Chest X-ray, AP view. Patient: 46 years old, sex F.
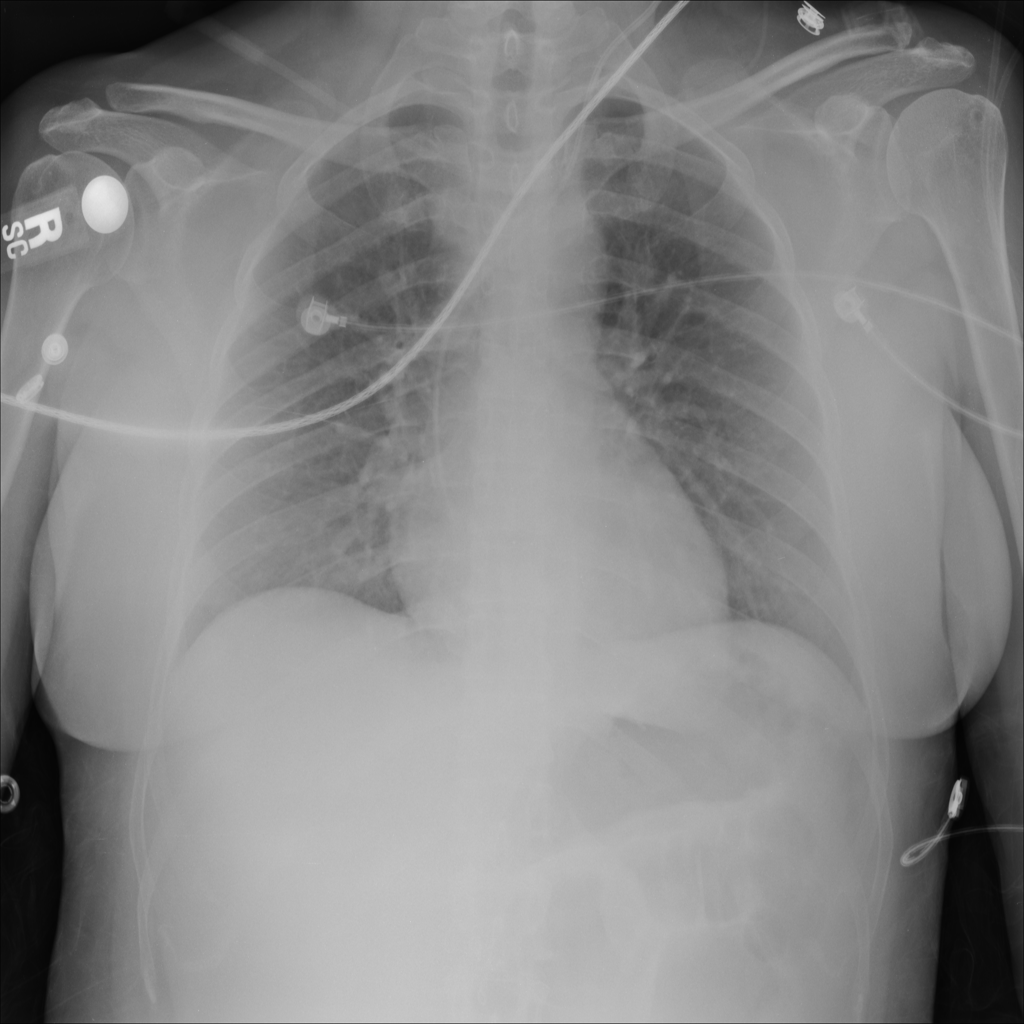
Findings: No Finding